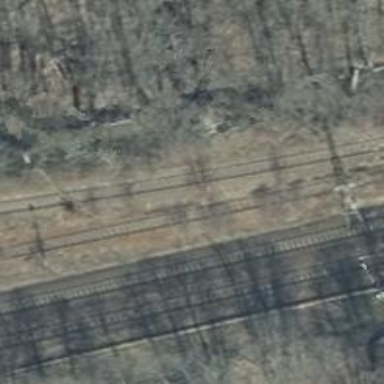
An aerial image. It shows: Unused railway yard.